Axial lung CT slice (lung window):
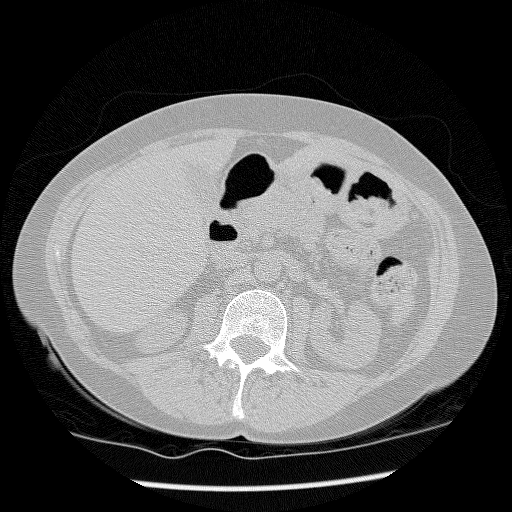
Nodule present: no